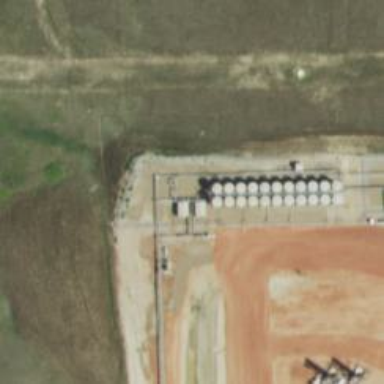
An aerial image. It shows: Storage tank that is man-made.